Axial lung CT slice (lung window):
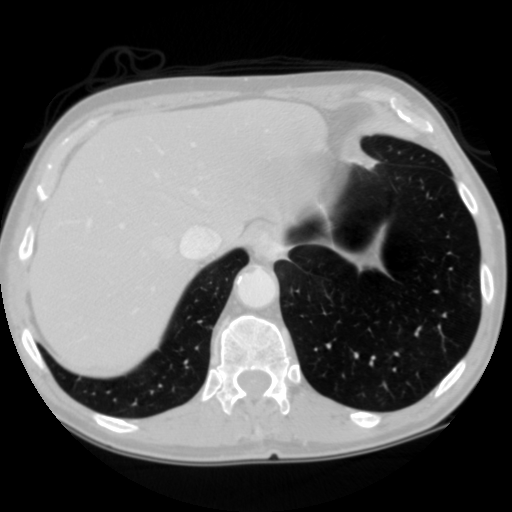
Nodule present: no